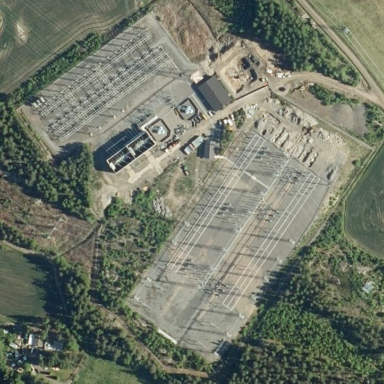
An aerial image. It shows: Fenced power substation at the transmission level.